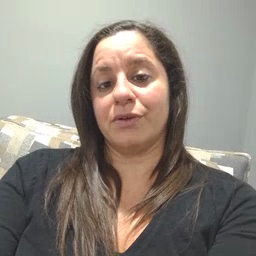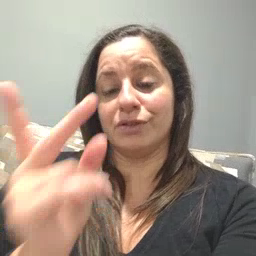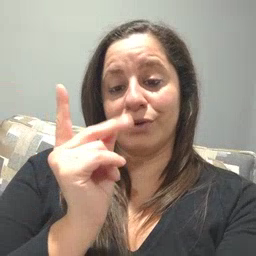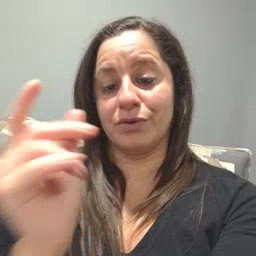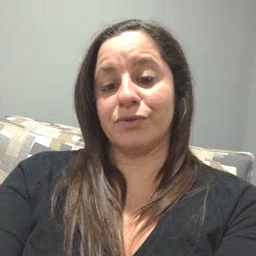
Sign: dog